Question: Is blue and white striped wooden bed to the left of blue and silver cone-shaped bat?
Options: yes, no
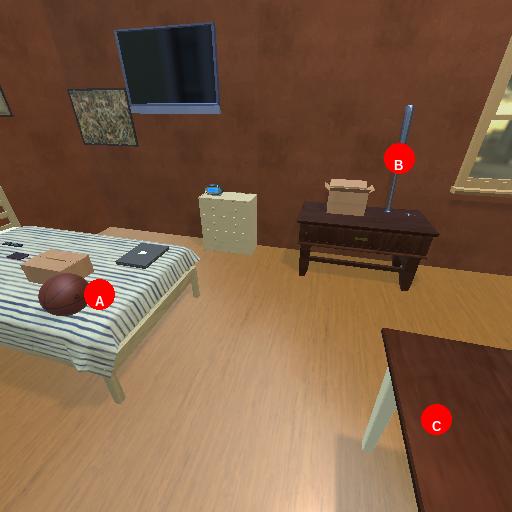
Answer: yes